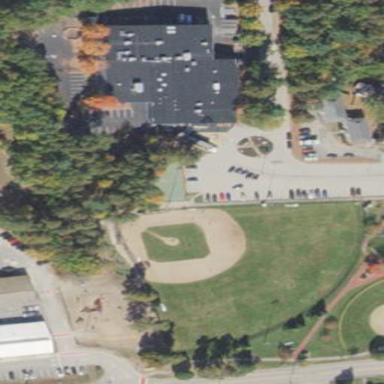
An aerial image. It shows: Baseball pitch for leisure land activities.